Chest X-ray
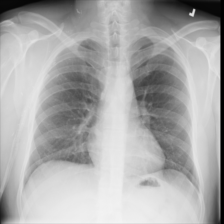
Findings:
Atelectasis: negative
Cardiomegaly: negative
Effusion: negative
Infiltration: negative
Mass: negative
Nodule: negative
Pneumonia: negative
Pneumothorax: negative
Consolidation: negative
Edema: negative
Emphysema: negative
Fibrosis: negative
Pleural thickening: negative
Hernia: negative